Current action and preconditions to check: path_clear

Your task: For each precondition in the list above, predict whether it will hold at this action.

Consider the current scene as observed from the mobile robot's camera, and analyze the predicted future states of all dynamic agents (e.g., people, animals, vehicles, or any moving entities) within the NEXT SECOND.

IMPORTANT: Only answer "very likely" if you are absolutely certain—based on strong, clear evidence—that a dynamic agent will violate the precondition in the predicted future state. Do NOT answer "very likely" for unlikely, ambiguous, or low-probability risks.

Ask yourself for each precondition: Is there a high probability, with clear and convincing evidence, that the predicted future states of any dynamic agent will interfere with the predicted future state of the currently executing action within the NEXT SECOND, causing that precondition to fail?

Assess the risk level based on these predictions. Use "likely" or "very likely" if motions create a clear risk of interference.

Use "neutral" or "improbable" if agents are nearby but their predicted paths are clearly diverging or non-conflicting.

Failure Risk Categories: "very improbable", "improbable", "neutral", "likely", "very likely"

Answer Format: Output ONLY the probability_of_failure value from these categories: "very improbable", "improbable", "neutral", "likely", "very likely"

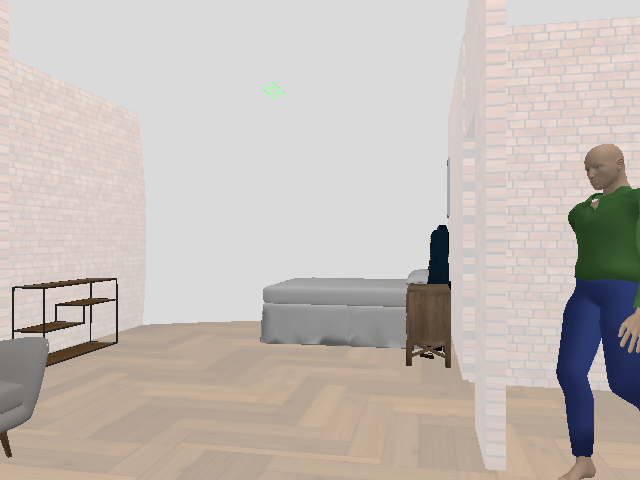

Answer: neutral